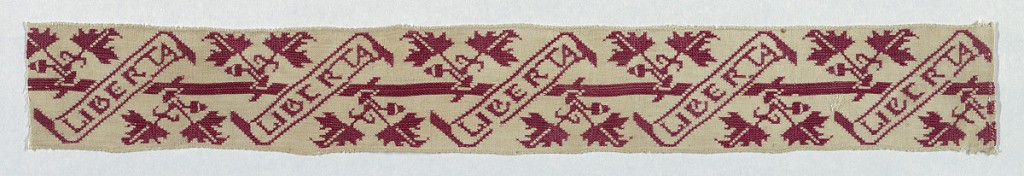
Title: Band
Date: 17th century
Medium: linen, silk Technique: plain weave embroidered with counted stitch: long-armed cross
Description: Cream-colored band embroidered in red with the motto "Liberta" contained in a diagonal-shaped scroll. Stylized leaves and acorns appear in between scrolls..